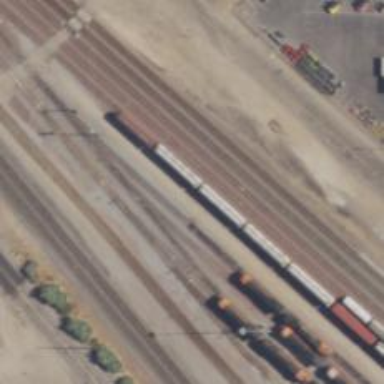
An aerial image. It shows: Railway yard in service.